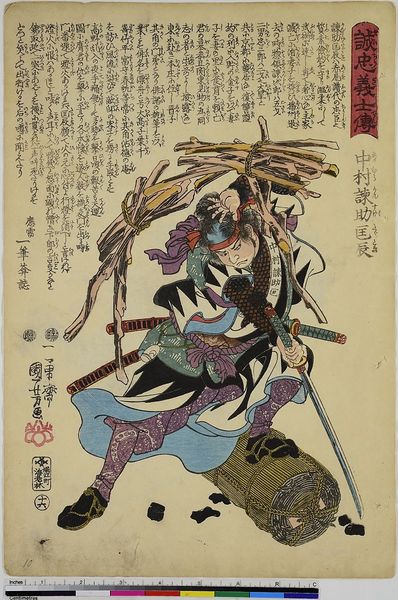
Titel: Nakamura Kansuke Tadatoki, Blatt 16 aus der Serie: Geschichte der loyalen Gefolgsmänner
Künstler: Utagawa Kuniyoshi
Standort: Hamburg
Institution: Museum für Kunst und Gewerbe Hamburg
Schlagwörter: kämpfer, mann, holz, zeichen, portrait, person, holzschnitt, japan, schrift, bündel, schriftzeichen, druckgraphik, druckgrafik, schwert, soldat, ritter, rolle, gedicht, krieger, macht, ereignis, zeit, farbholzschnitt, abwehr, verteidigung, situation, ereignisbild, chinese, samurai, kodex, edo, historische, reproduktionen, druckerzeugnisse, porträt, persönlichkeit, soldatenleben, ukiyo, schogun